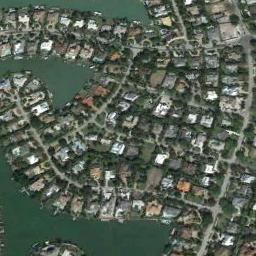
Label: residential